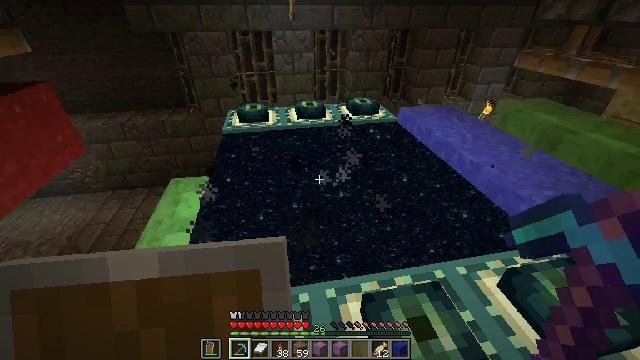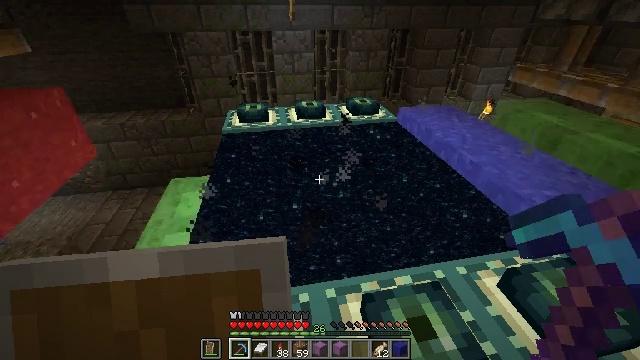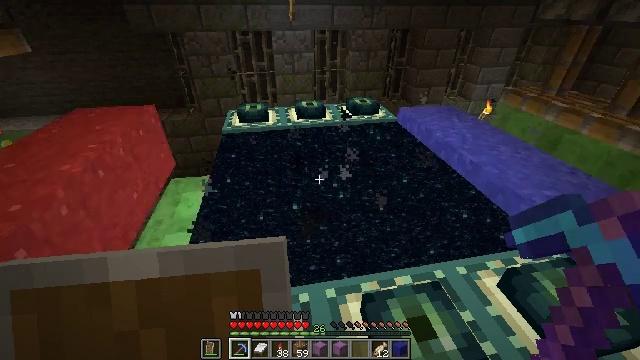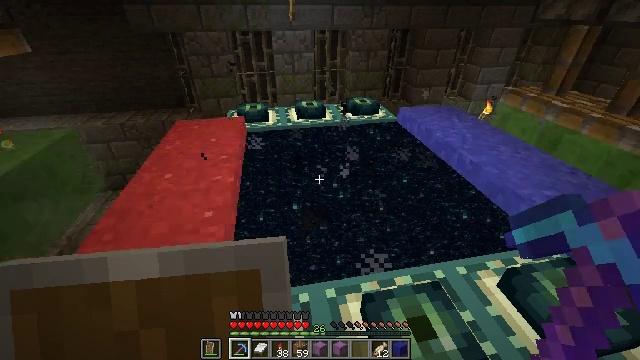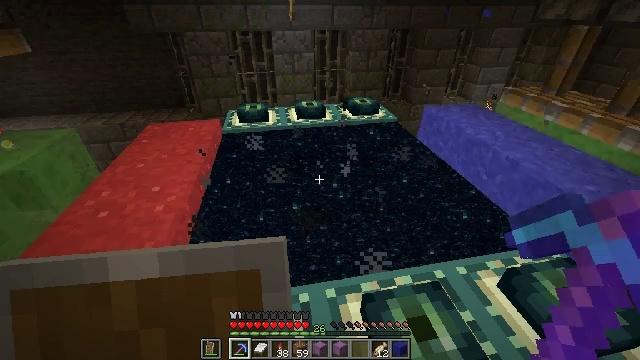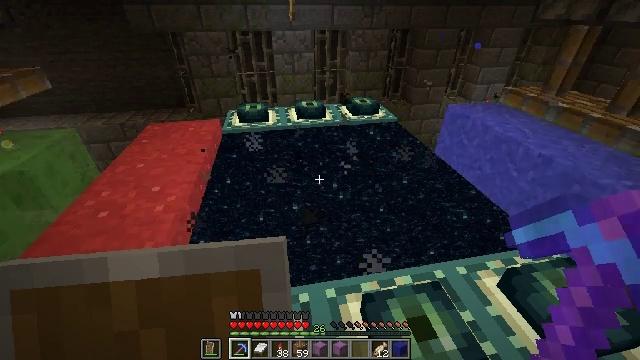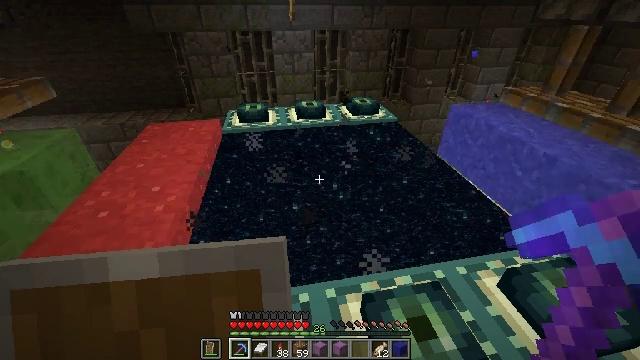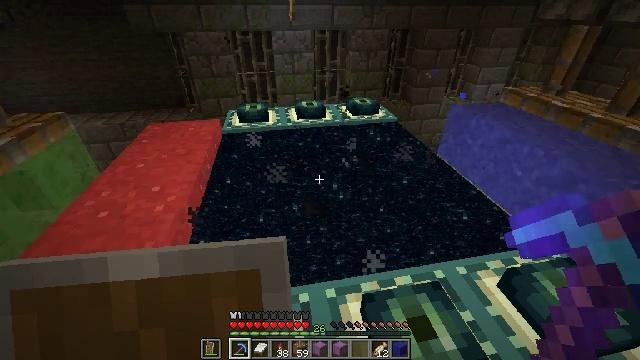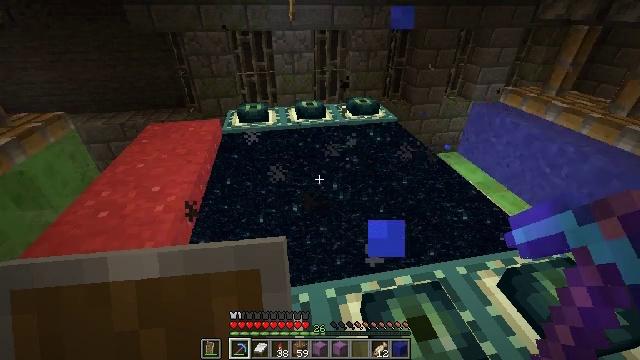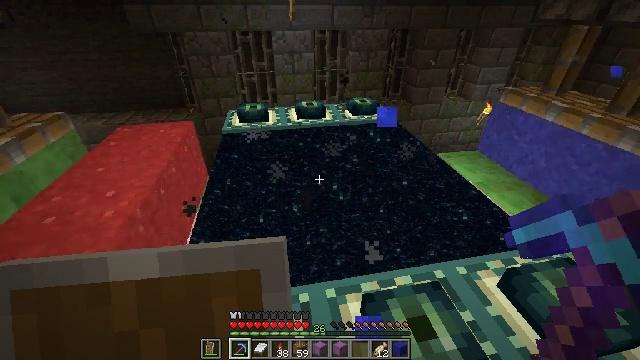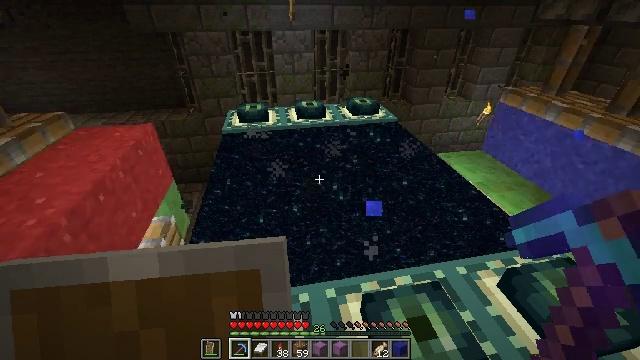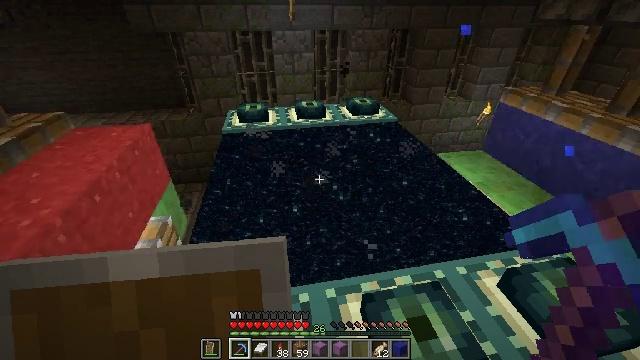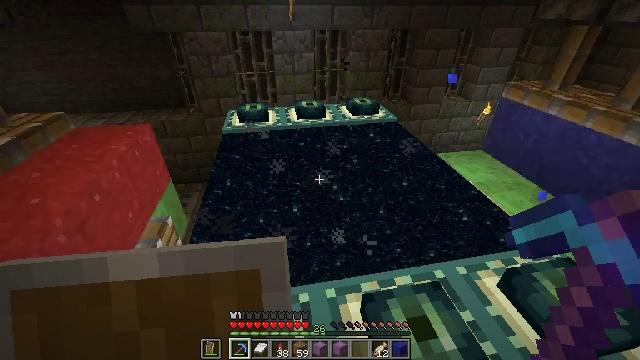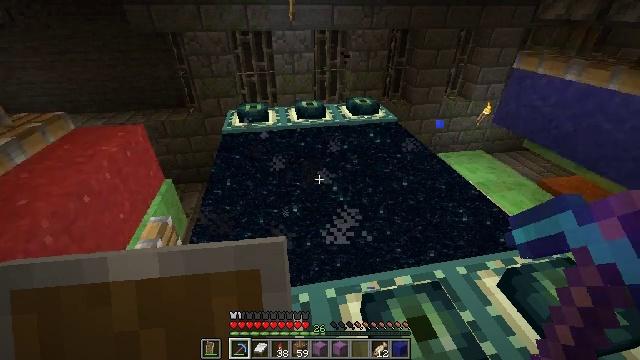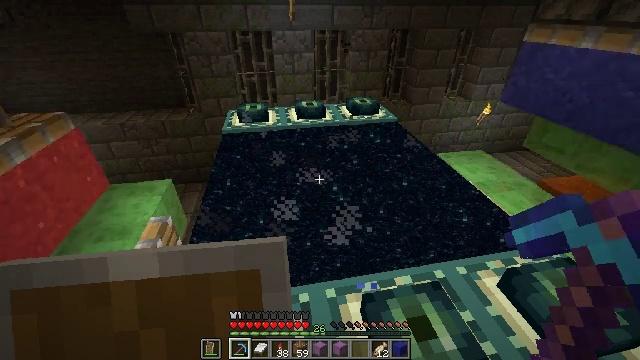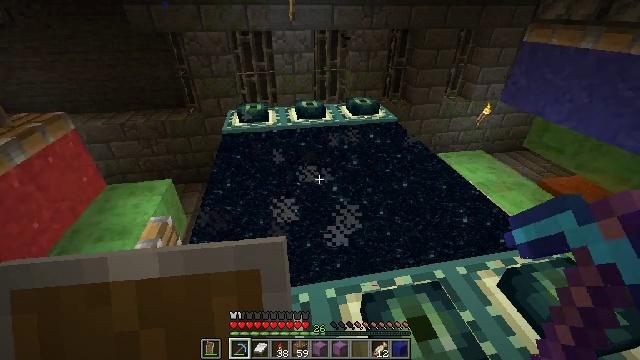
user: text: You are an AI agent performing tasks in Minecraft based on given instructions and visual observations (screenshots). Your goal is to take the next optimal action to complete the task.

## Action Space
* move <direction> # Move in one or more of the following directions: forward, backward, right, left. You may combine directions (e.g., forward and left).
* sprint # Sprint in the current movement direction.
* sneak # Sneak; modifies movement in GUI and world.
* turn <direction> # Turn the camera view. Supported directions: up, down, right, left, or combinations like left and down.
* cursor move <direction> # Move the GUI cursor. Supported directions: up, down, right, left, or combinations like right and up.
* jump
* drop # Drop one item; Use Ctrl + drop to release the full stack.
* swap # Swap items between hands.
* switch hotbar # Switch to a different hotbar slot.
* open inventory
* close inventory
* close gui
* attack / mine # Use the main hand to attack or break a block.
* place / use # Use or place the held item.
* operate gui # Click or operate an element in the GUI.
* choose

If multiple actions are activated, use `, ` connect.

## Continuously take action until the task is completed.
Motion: motion action
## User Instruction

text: Attack the ground to get blue concrete powder.
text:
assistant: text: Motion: no_op
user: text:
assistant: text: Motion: no_op
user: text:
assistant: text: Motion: no_op
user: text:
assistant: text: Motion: no_op
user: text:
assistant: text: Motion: no_op
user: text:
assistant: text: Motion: no_op
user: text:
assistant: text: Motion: no_op
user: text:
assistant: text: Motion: no_op
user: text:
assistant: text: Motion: no_op
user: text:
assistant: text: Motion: no_op
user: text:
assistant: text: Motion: no_op
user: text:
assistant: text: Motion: no_op
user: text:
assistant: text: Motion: no_op
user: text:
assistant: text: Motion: no_op
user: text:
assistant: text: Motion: no_op
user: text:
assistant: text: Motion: no_op
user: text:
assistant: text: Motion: no_op
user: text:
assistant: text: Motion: no_op
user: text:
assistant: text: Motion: no_op
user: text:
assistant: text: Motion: no_op
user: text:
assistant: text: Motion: no_op
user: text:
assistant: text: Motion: no_op
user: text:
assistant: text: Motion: no_op
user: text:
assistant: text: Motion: no_op
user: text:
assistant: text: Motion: no_op
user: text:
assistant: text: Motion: no_op
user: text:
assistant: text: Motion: no_op
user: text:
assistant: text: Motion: no_op
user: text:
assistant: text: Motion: no_op
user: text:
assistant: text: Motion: no_op